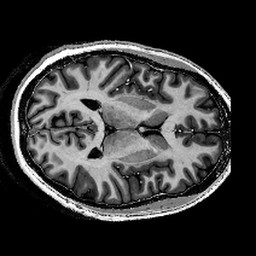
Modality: T1w
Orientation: axial
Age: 30
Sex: female
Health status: healthy
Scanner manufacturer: siemens
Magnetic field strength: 9.4 T
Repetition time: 6 s
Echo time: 0.003 s